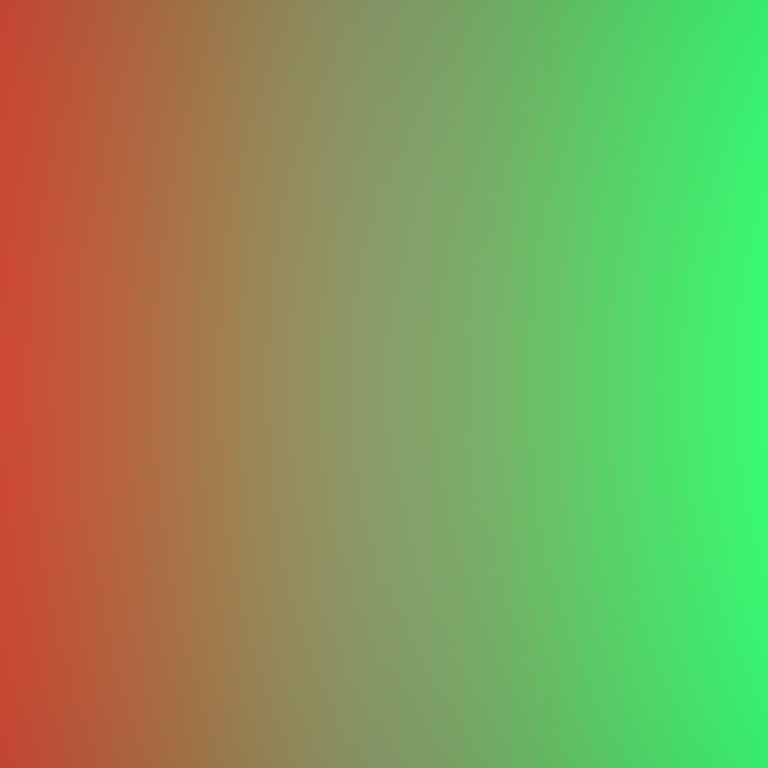
Abstract light effect, smooth gradient from warm red to bright green, calm atmosphere, soft blend, no room, no furniture, no objects.